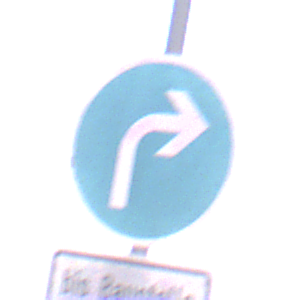
Verkehrszeichen: VorgeschriebeneFahrtrichtungRechts
Zusatzzeichen unten: SonstigeFahrzeugePersonengruppenFrei2
Umgebung: Outdoor, Nature
Tageszeit: MorningAfternoon
Wetter: PartlyCloudy
Licht: Natural
Jahreszeit: NotSpecified
Kontrast: HighContrast